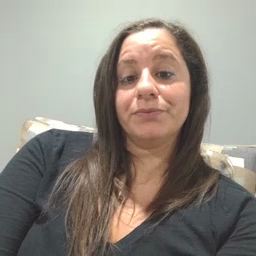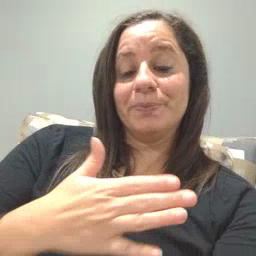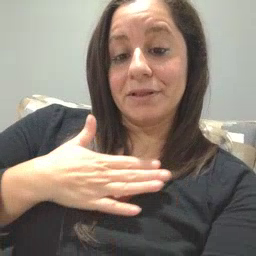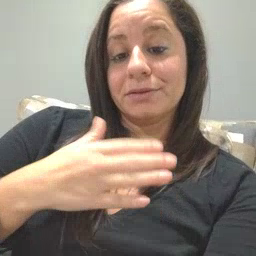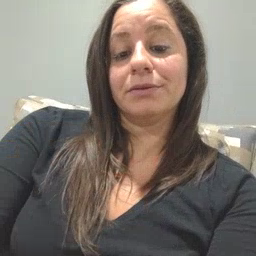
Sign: please